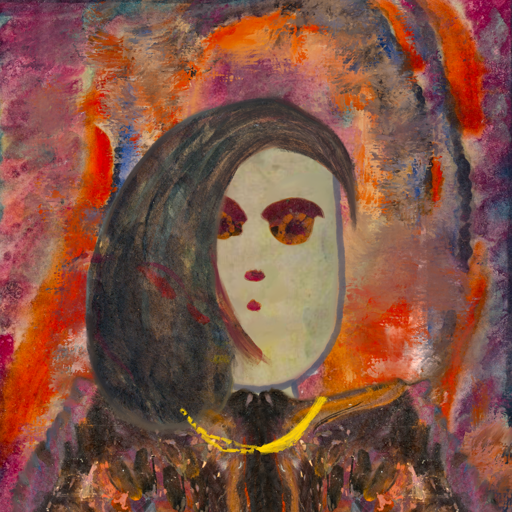
Background: Experience, Head And Neck Front: Hill_Girl, Face Front: Doll, Bust: Gypsy_Queen, Hair Front: Gypsy_Mother, Head Accessory: Blank, Second Necklace: Blank, Necklace: Irani_1, Baby: Blank